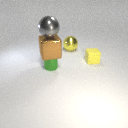
large yellow metal sphere behind small green metal cylinder